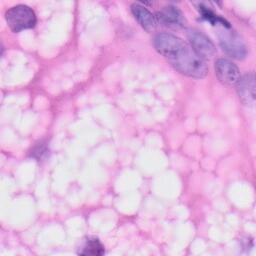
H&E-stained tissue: Skin